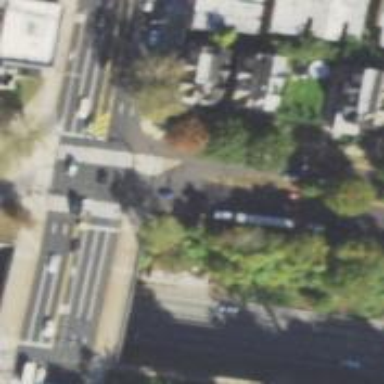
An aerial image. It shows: Zebra crossing. The crossing is uncontrolled and marked.